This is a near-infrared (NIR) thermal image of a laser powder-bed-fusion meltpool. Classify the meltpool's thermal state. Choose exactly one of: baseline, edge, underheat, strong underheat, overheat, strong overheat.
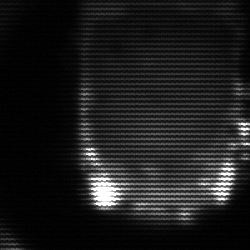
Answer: baseline